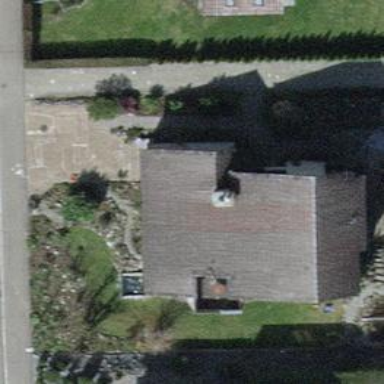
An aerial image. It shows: Detached building.